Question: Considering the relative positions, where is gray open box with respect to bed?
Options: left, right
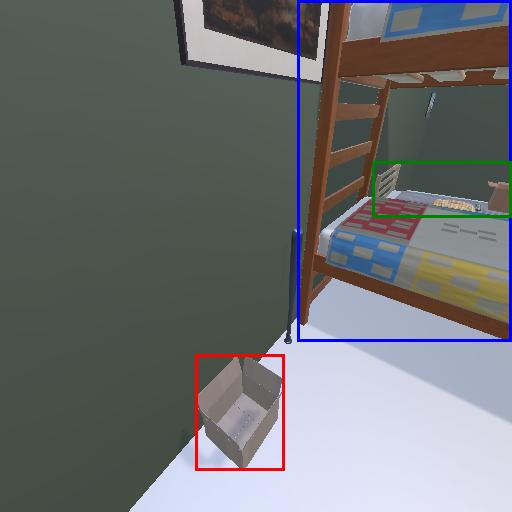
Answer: left